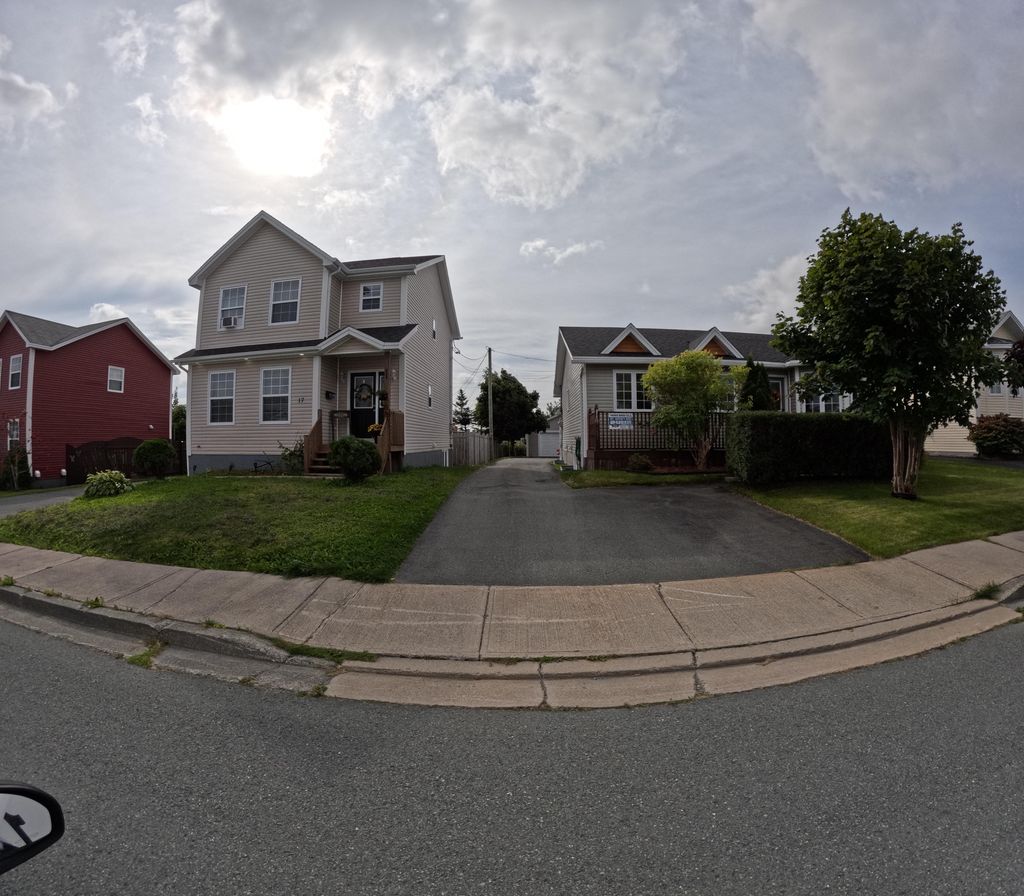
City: st_johns